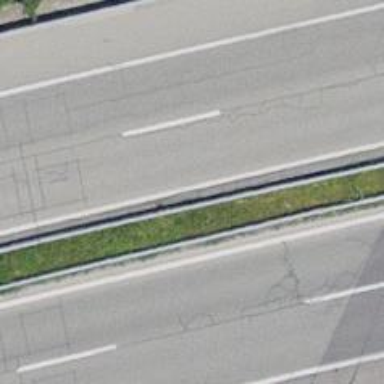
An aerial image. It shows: Guard rail as barrier.